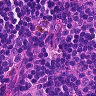
Metastatic tissue present: no